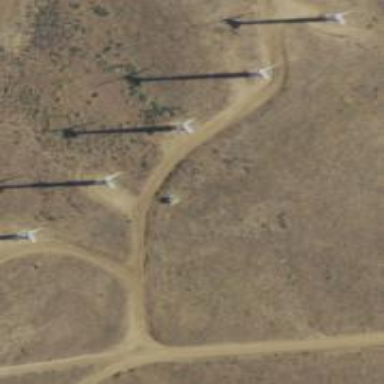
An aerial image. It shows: Wind-powered generator.